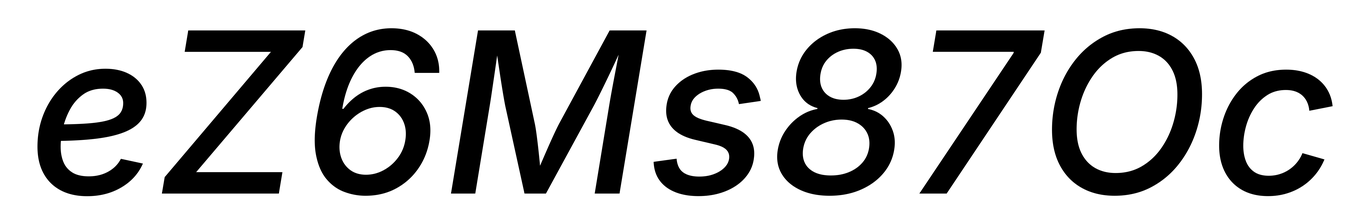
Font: Inter-Italic_Medium_Italic